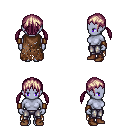
a pixel art fantasy rpg character, female body template, dark elf, purple skin, brown tattered cape, metal pants, white blonde twin-tailed hairstyle, leather bracers, brown shoes, four views (front, back, left, right), 2x2 character sprite sheet, small pixel art, hard edges, no anti-aliasing